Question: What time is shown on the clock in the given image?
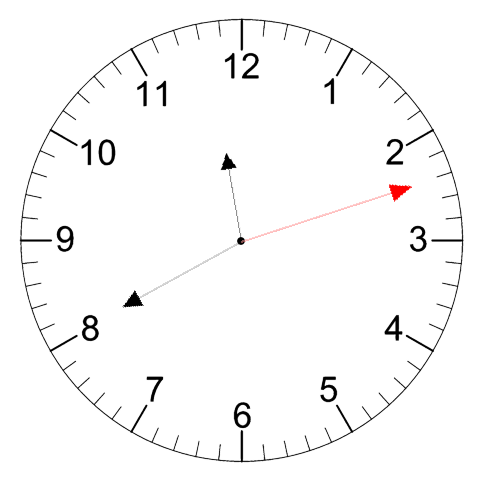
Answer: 11:40:12